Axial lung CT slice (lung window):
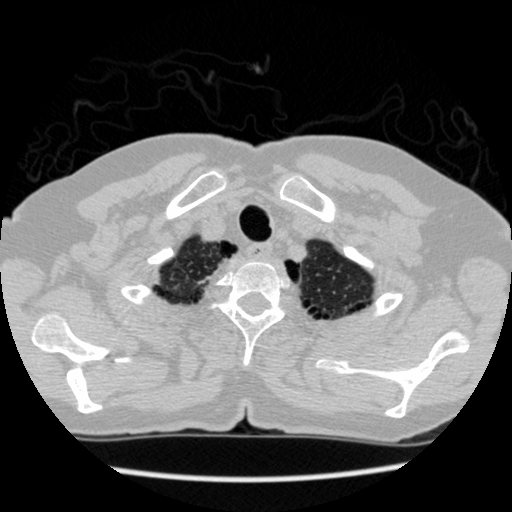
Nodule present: no